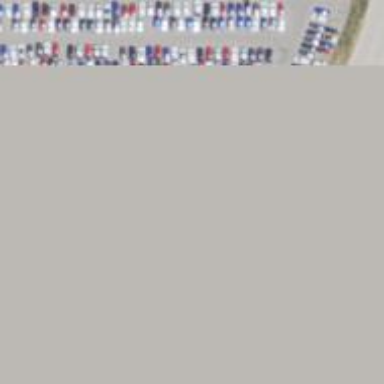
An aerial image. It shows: Parking area with asphalt surface.